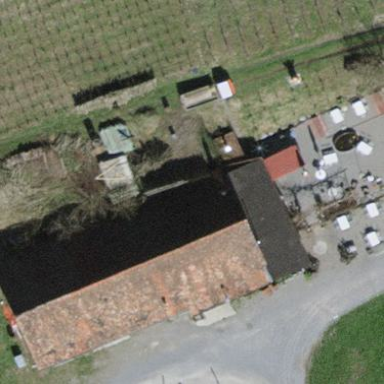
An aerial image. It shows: Restaurant in building.